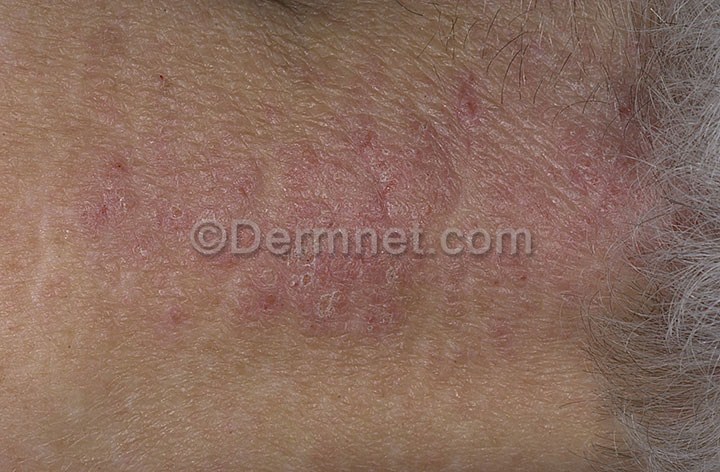
Disease: Eczema Photos